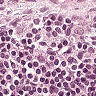
Metastatic tissue present: no